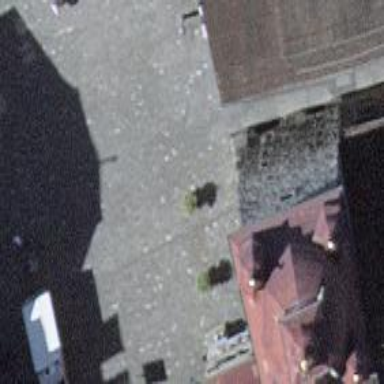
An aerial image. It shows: Historic building part which is bell tower. The tower is man-made structure with maroon onion-shaped roof and gray building color.